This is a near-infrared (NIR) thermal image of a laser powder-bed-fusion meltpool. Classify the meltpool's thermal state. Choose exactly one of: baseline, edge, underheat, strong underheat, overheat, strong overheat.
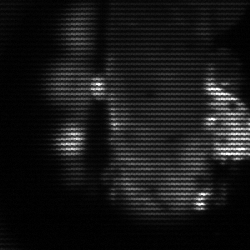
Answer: strong underheat